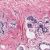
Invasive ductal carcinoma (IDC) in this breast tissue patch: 0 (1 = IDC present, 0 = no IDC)